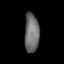
Tissue: lung
Cell type: Epithelial cells
Senescence score: 0.1439
Nuclear area (px): 563
Mean DAPI intensity: 109.648